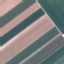
Land use / land cover: AnnualCrop